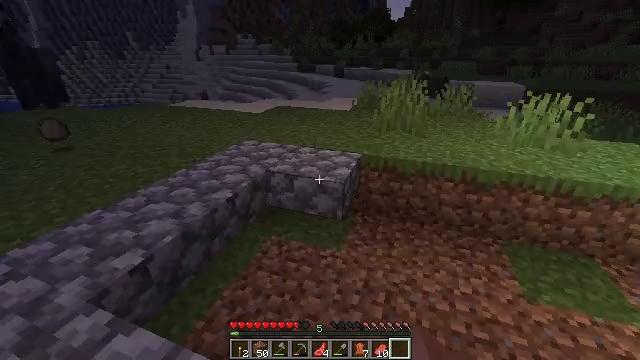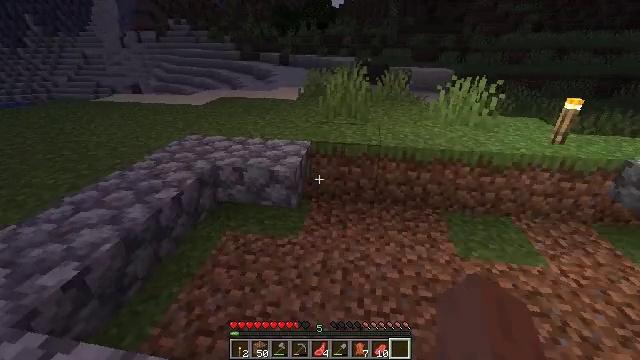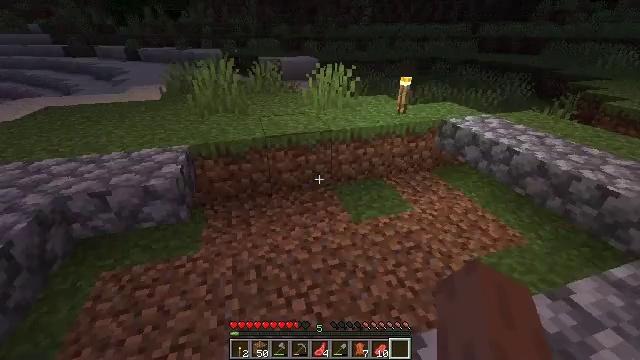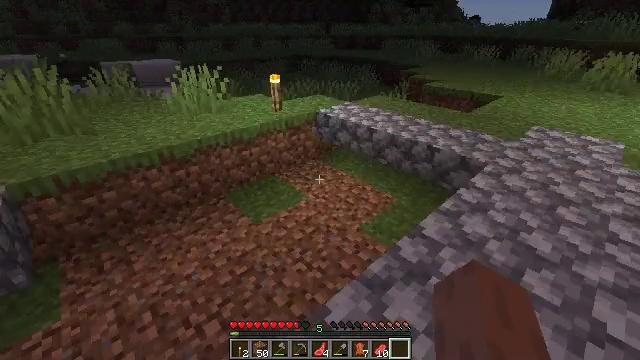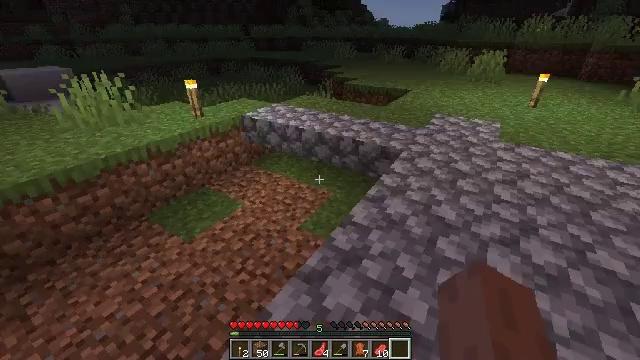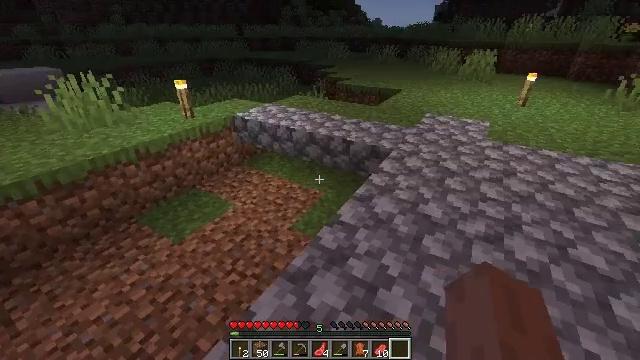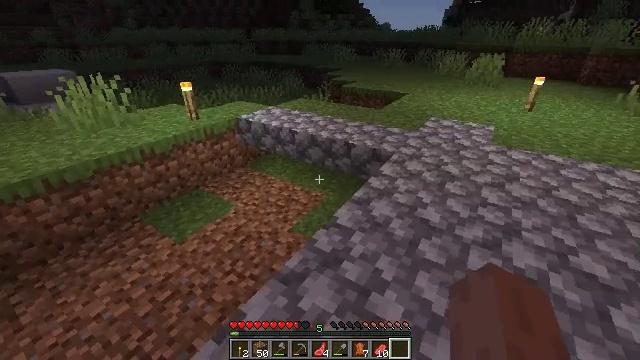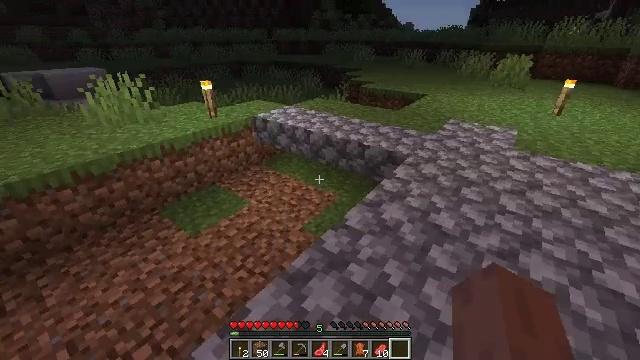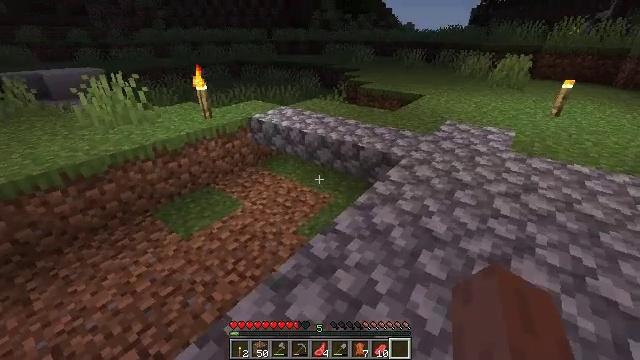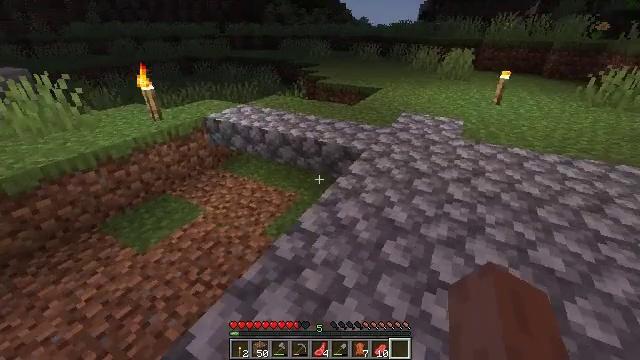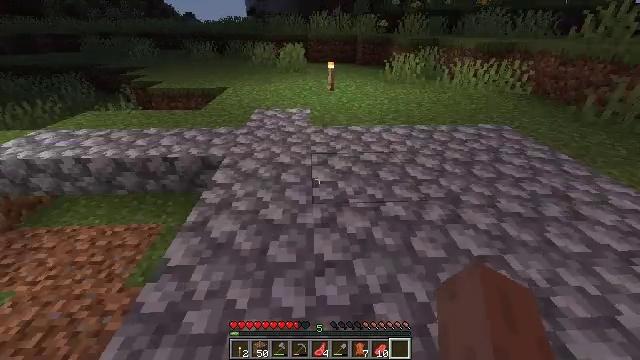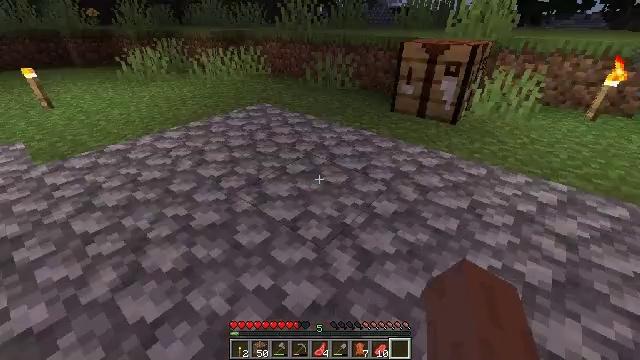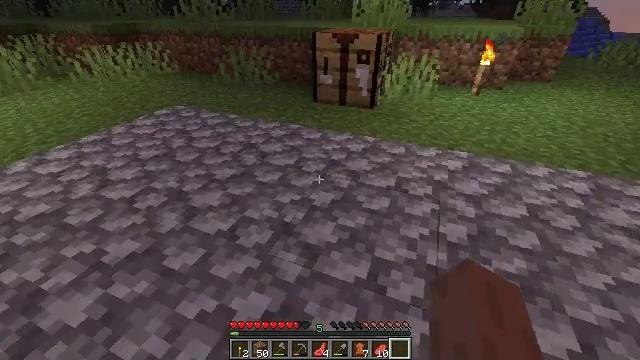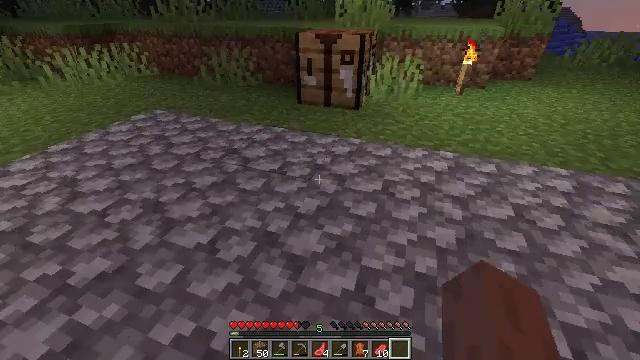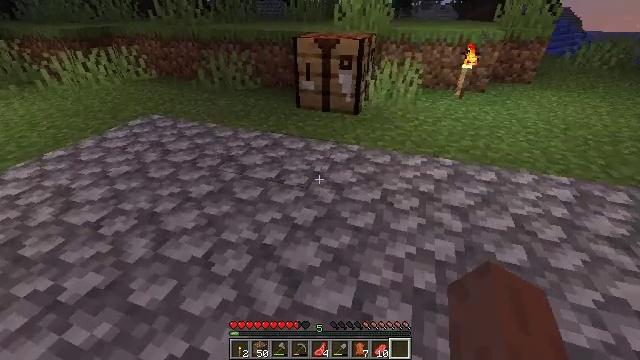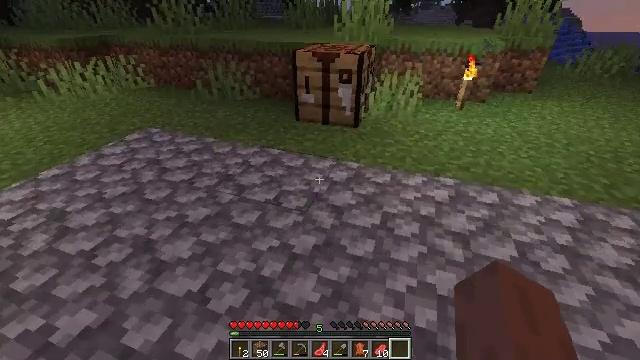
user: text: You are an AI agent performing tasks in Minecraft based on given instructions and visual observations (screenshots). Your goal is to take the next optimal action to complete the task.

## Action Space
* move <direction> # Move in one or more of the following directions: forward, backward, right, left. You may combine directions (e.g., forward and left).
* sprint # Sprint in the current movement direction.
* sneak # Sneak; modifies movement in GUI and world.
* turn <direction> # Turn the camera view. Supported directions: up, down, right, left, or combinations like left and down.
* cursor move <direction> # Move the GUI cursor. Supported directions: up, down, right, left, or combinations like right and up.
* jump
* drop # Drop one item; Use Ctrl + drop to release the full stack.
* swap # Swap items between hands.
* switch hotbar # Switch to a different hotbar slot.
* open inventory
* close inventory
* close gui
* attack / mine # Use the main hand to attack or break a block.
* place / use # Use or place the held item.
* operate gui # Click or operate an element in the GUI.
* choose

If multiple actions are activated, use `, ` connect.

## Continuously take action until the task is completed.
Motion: motion action
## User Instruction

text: Use the crafting table to make a cobblestone slab.
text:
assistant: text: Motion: move back and move right, sneak, turn right and down
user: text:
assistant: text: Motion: move back and move right, sneak, turn right and down
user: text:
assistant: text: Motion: move back and move right, sneak, turn right
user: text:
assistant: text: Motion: move right, sneak, turn right
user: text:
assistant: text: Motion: move right, sneak, turn right
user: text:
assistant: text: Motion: move right, sneak, turn left
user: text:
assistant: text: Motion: move forward and move right, sneak, turn left
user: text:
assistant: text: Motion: move forward and move right, sneak
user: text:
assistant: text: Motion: move forward and move right, sneak, turn right
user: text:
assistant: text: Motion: move forward and move right, sneak, turn right
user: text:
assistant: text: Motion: move forward and move right, sneak, turn right and down
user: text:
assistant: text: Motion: move forward and move right, sneak, turn right and down
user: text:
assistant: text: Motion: move forward and move right, turn right
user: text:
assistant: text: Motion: move forward
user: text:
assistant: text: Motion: move forward
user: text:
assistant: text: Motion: move forward
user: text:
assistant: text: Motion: move forward
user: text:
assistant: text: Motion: move forward
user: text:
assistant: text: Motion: move forward, turn left and up
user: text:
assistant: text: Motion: move forward, turn left and up
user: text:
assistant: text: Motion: move forward, turn up
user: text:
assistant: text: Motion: move forward
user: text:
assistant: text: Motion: move forward
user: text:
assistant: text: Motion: move forward
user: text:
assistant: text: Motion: move forward, use / place
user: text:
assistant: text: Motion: use / place
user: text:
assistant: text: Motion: no_op
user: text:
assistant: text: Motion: no_op
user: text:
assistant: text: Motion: turn down
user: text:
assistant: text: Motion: cursor move left and down, open gui